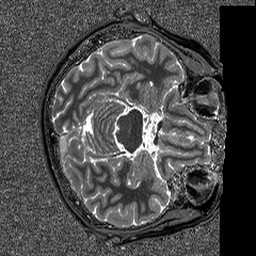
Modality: T1map
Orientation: axial
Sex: female